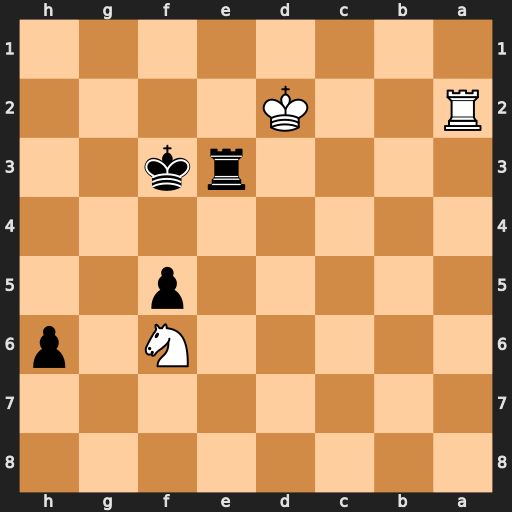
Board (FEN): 8/8/5N1p/5p2/8/4rk2/R2K4/8
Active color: b
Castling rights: -
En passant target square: -
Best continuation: Re2+ Kd3 Rxa2